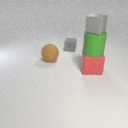
large green rubber cylinder above large red rubber cube